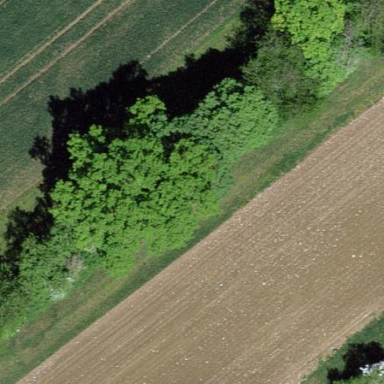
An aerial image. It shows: Forest area.